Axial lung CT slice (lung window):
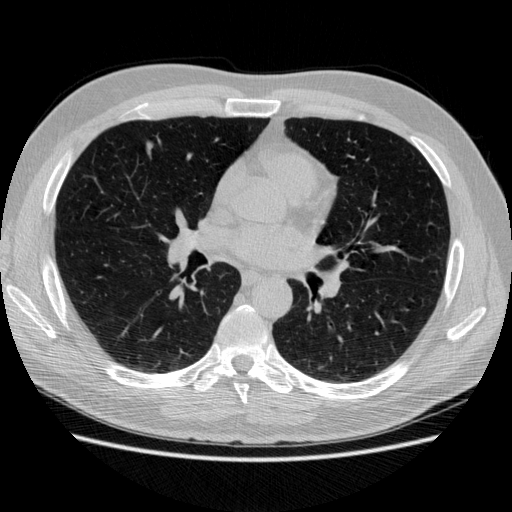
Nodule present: yes
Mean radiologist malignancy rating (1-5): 2.667